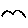
Label: bird